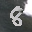
Label: 8